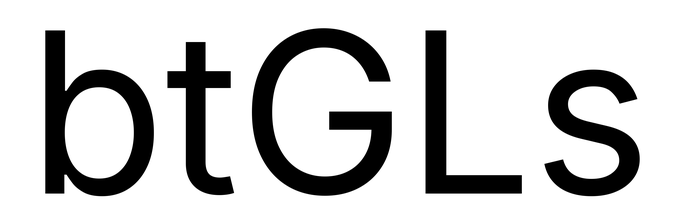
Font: Inter_Regular